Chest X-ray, AP view. Patient: 21 years old, sex M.
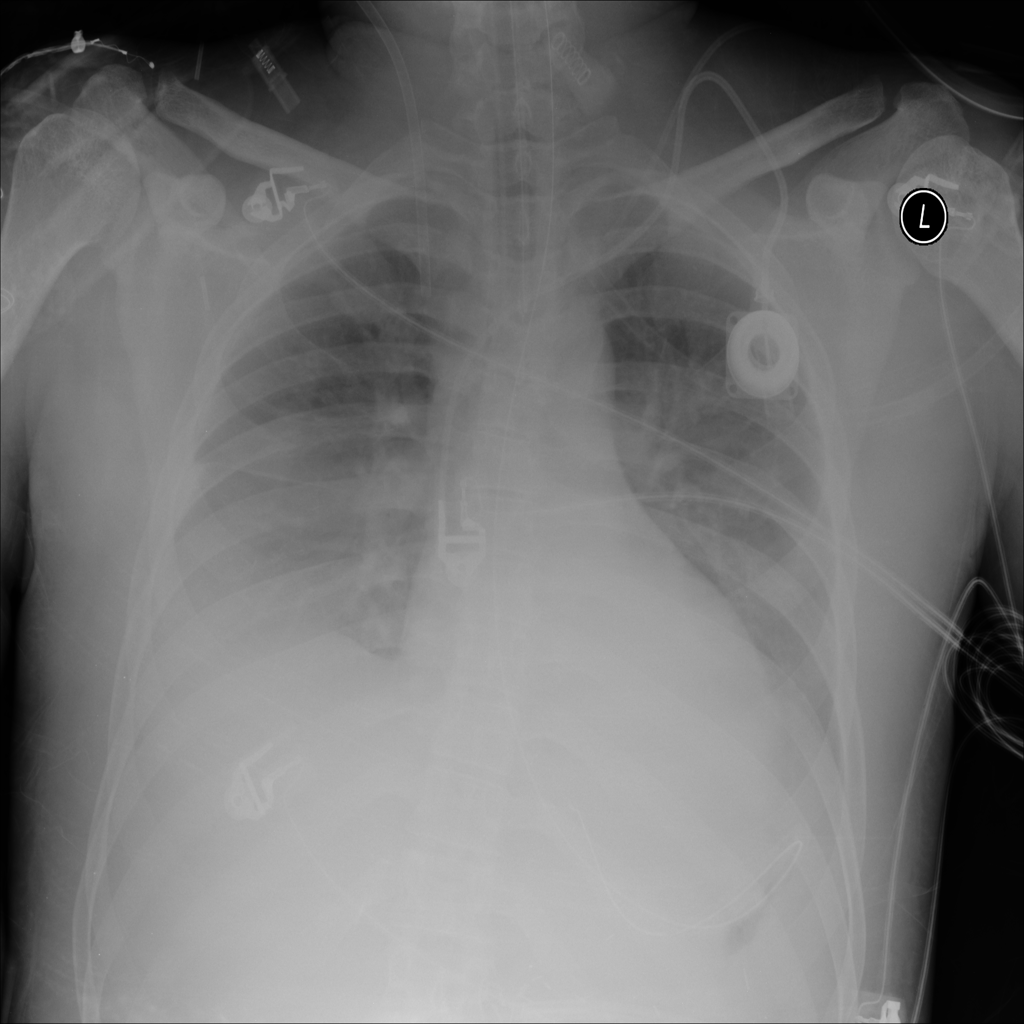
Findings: Effusion